Interaction volume radius: 10 \u00c5
Interaction volume height: 15 \u00c5
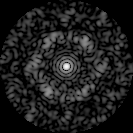
Disorder parameter: 0.7213